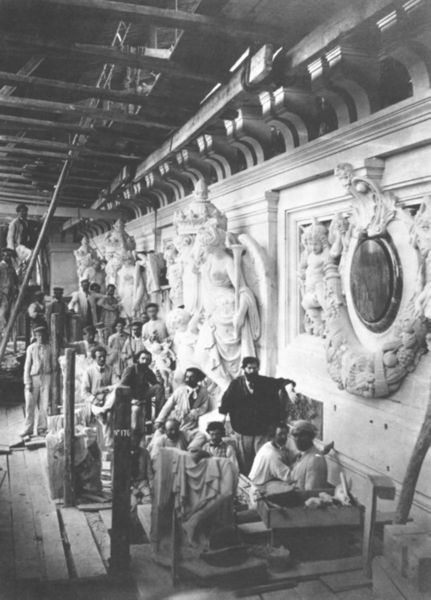
Titel: Oper in Paris
Künstler: Charles Garnier
Standort: Paris, Place de l’Opera (EU - F - Ile-de-France)
Schlagwörter: mann, weiß, frauen, menschen, sitzen, frau, grau, holz, marmor, männer, raum, schwarz, dach, gebäude, tuch, gesellschaft, bart, mützen, barock, blicke, bild, innenraum, spiegel, kirche, boden, figur, mantel, tücher, decke, girlande, oval, rund, engel, skulptur, relief, bein, schiff, modell, latten, dielen, arbeiter, figuren, leiter, ornamente, atelier, bett, stuck, balken, bohlen, pfosten, foto, fotografie, photographie, gerüst, antike, medaillon, schwarz-weiß, künstler, kittel, arzt, kranz, bänke, photo, skulpturen, werkstatt, plastiken, statuen, sammlung, konsole, fresko, manufaktur, reliefs, krankenhaus, turban, holzbalken, turbane, bildhauer, baustelle, wandfiguren, raumbild, stuckateure, foto atelier